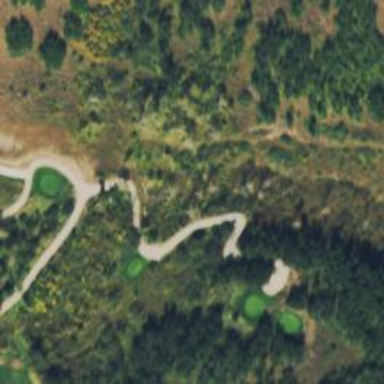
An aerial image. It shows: Well-maintained path intended for golf.